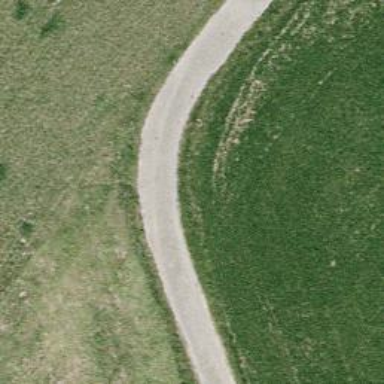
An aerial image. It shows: Well-maintained track road of grade 1.